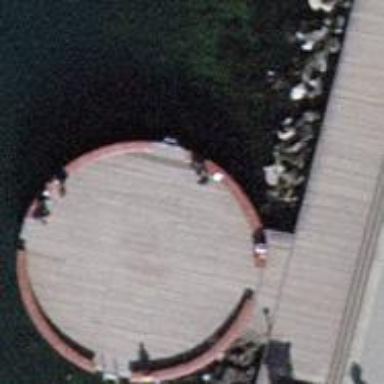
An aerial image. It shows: Swimming sport activity is taking place.